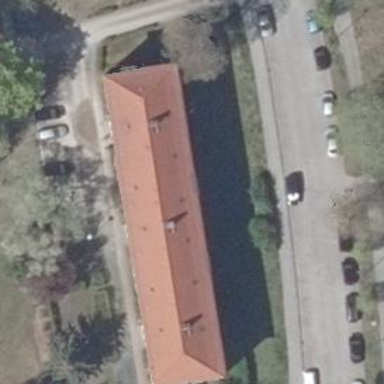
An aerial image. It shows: View of apartment building.